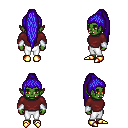
a pixel art fantasy rpg character, female body template, orc, green skin, maroon long-sleeve shirt, white pants, blue extra-long topknot hairstyle, white cloth bracers, gold boots, four views (front, back, left, right), 2x2 character sprite sheet, small pixel art, hard edges, no anti-aliasing